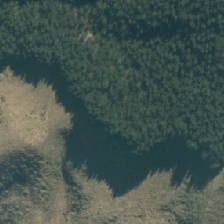
Land cover: broadleaved_indigenous_hardwood